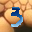
Label: 3